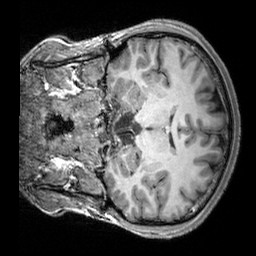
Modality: T1w
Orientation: coronal
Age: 23
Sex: male
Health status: healthy
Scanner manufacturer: siemens
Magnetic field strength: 3 T
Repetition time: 2.3 s
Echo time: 0.00303 s